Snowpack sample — Buffalo Mountain, Silverthorne, Colorado, USA (1/25/25, 10:11 AM MST)
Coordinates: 39.6222, -106.1139
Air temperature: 22 °F
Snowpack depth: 110 cm
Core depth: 30 cm
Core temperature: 42.8 °F
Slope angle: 12°, slope face: 102°
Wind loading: high
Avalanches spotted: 0
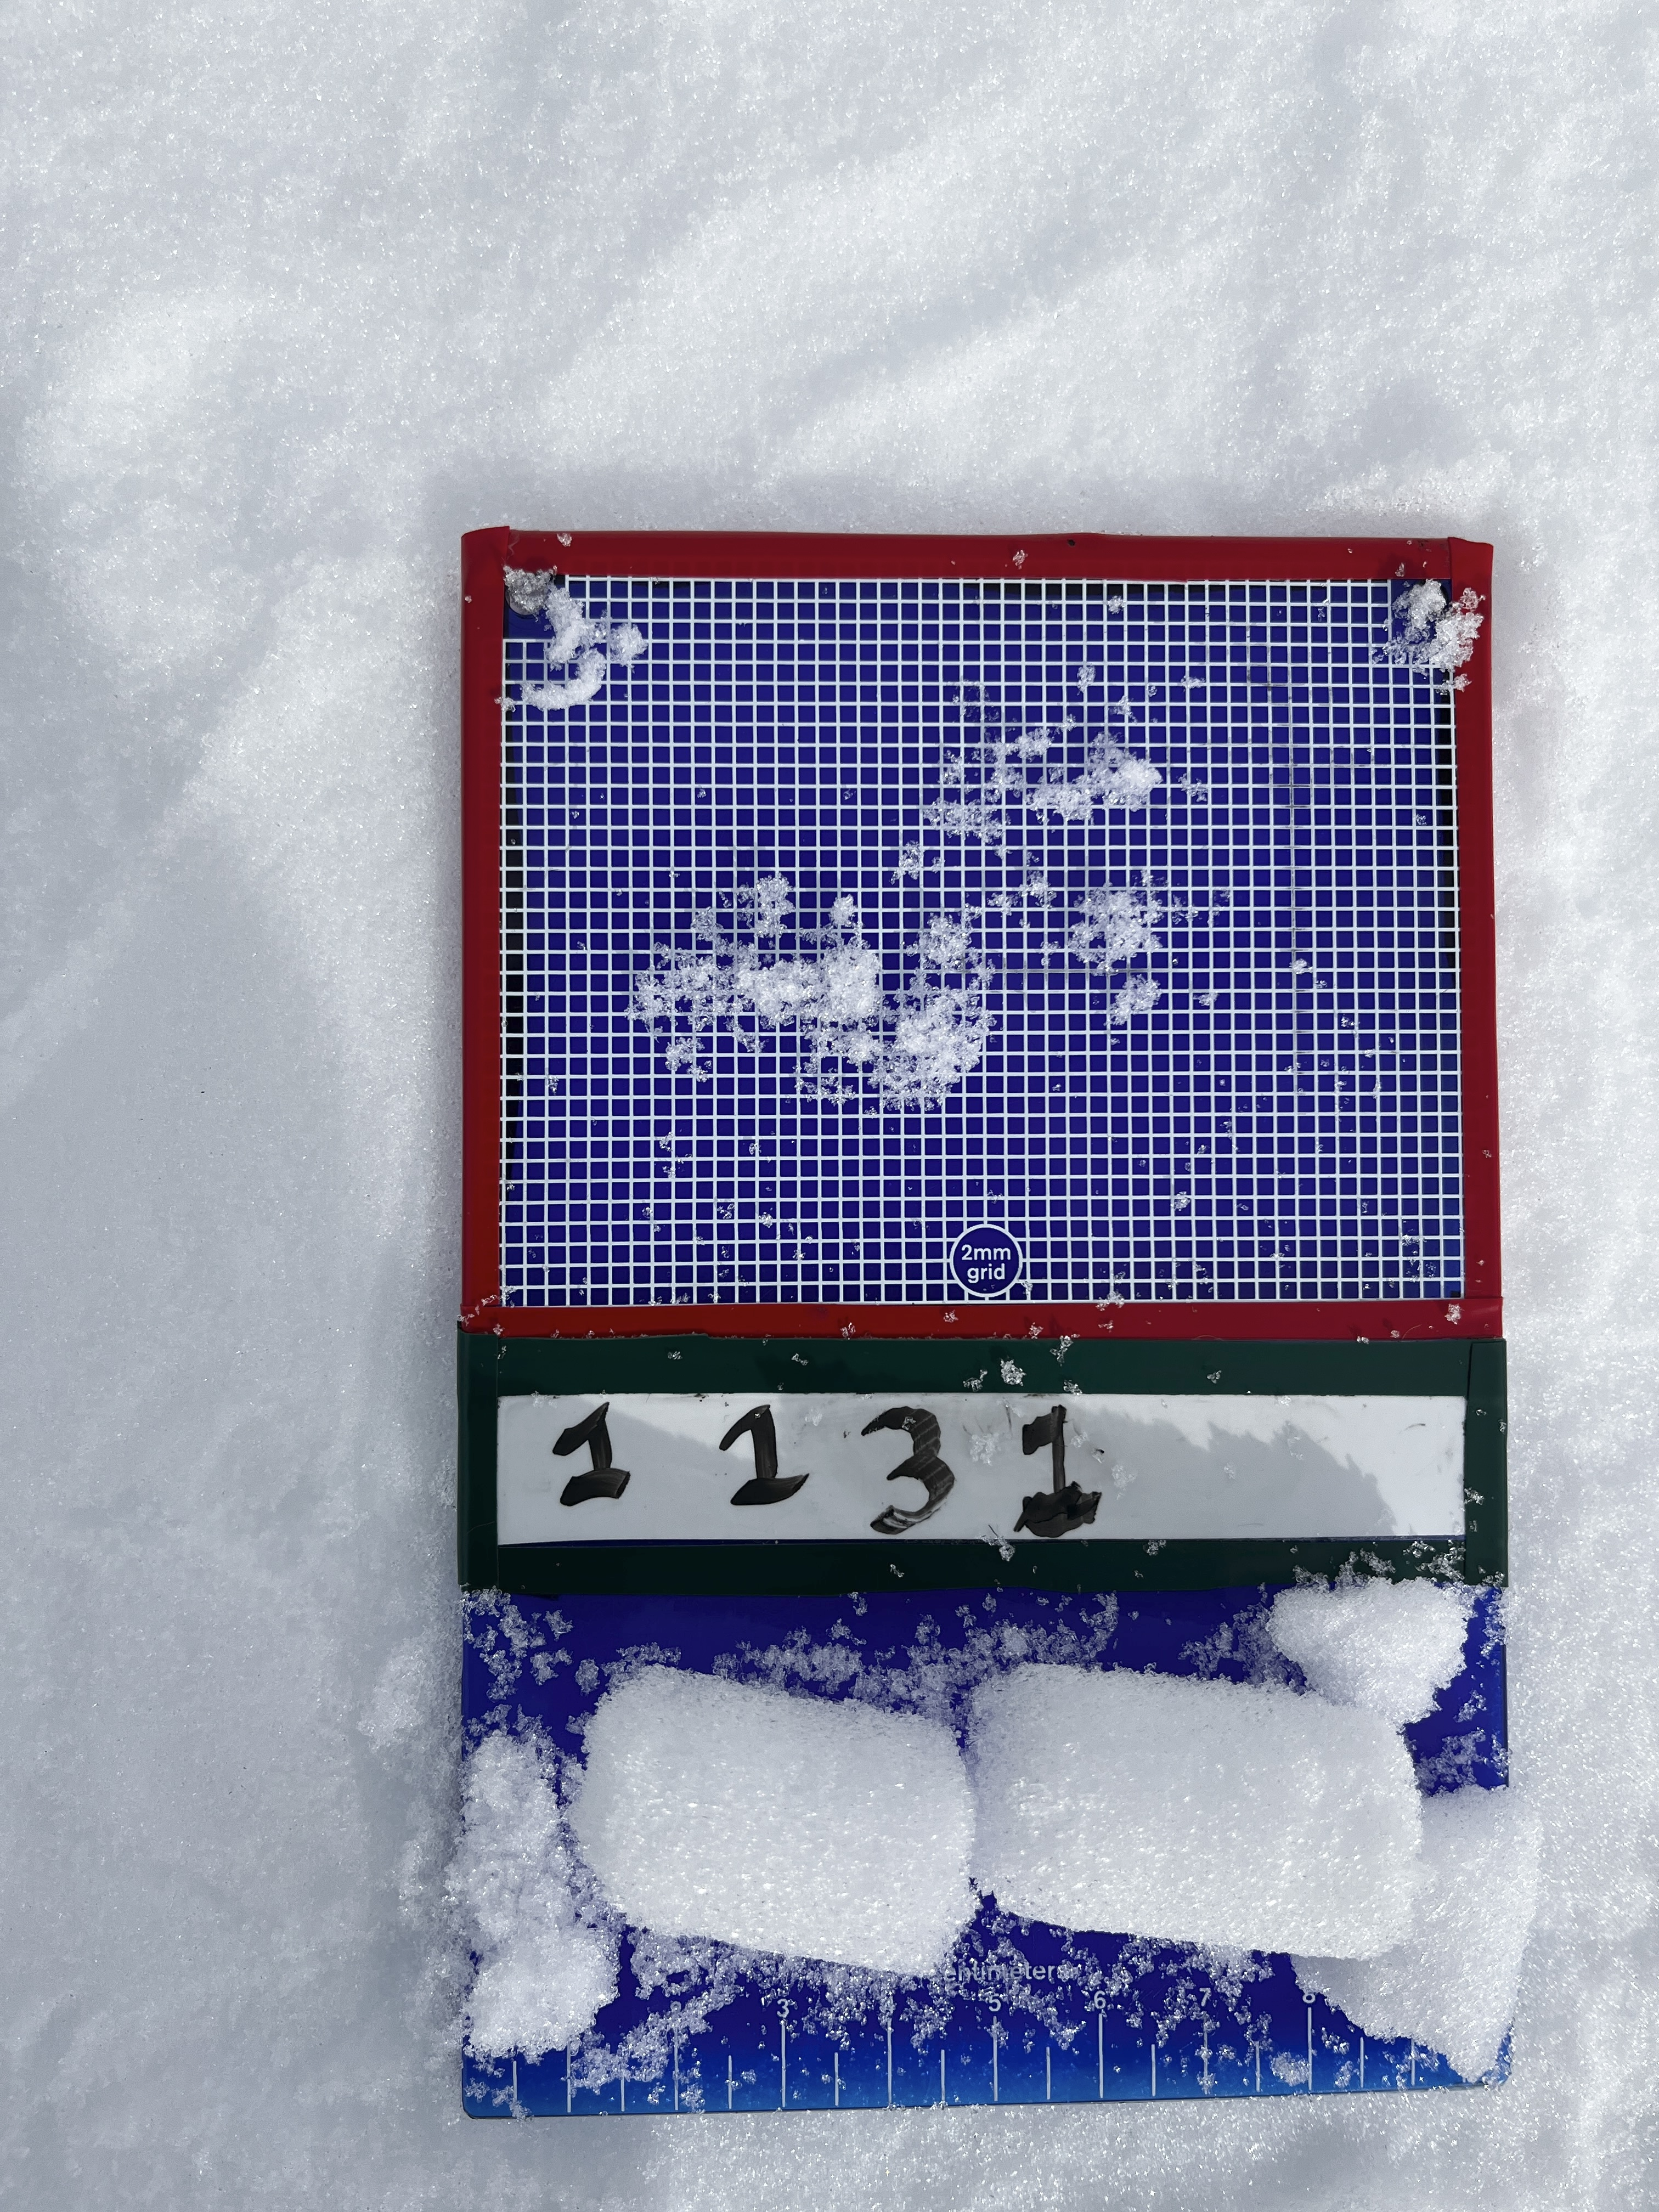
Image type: crystal_card
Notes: No avalanches nearby, collected on the outskirts of a fire break 15 meters from the treeline, on way to Buffalo and Red Mountain